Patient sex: F
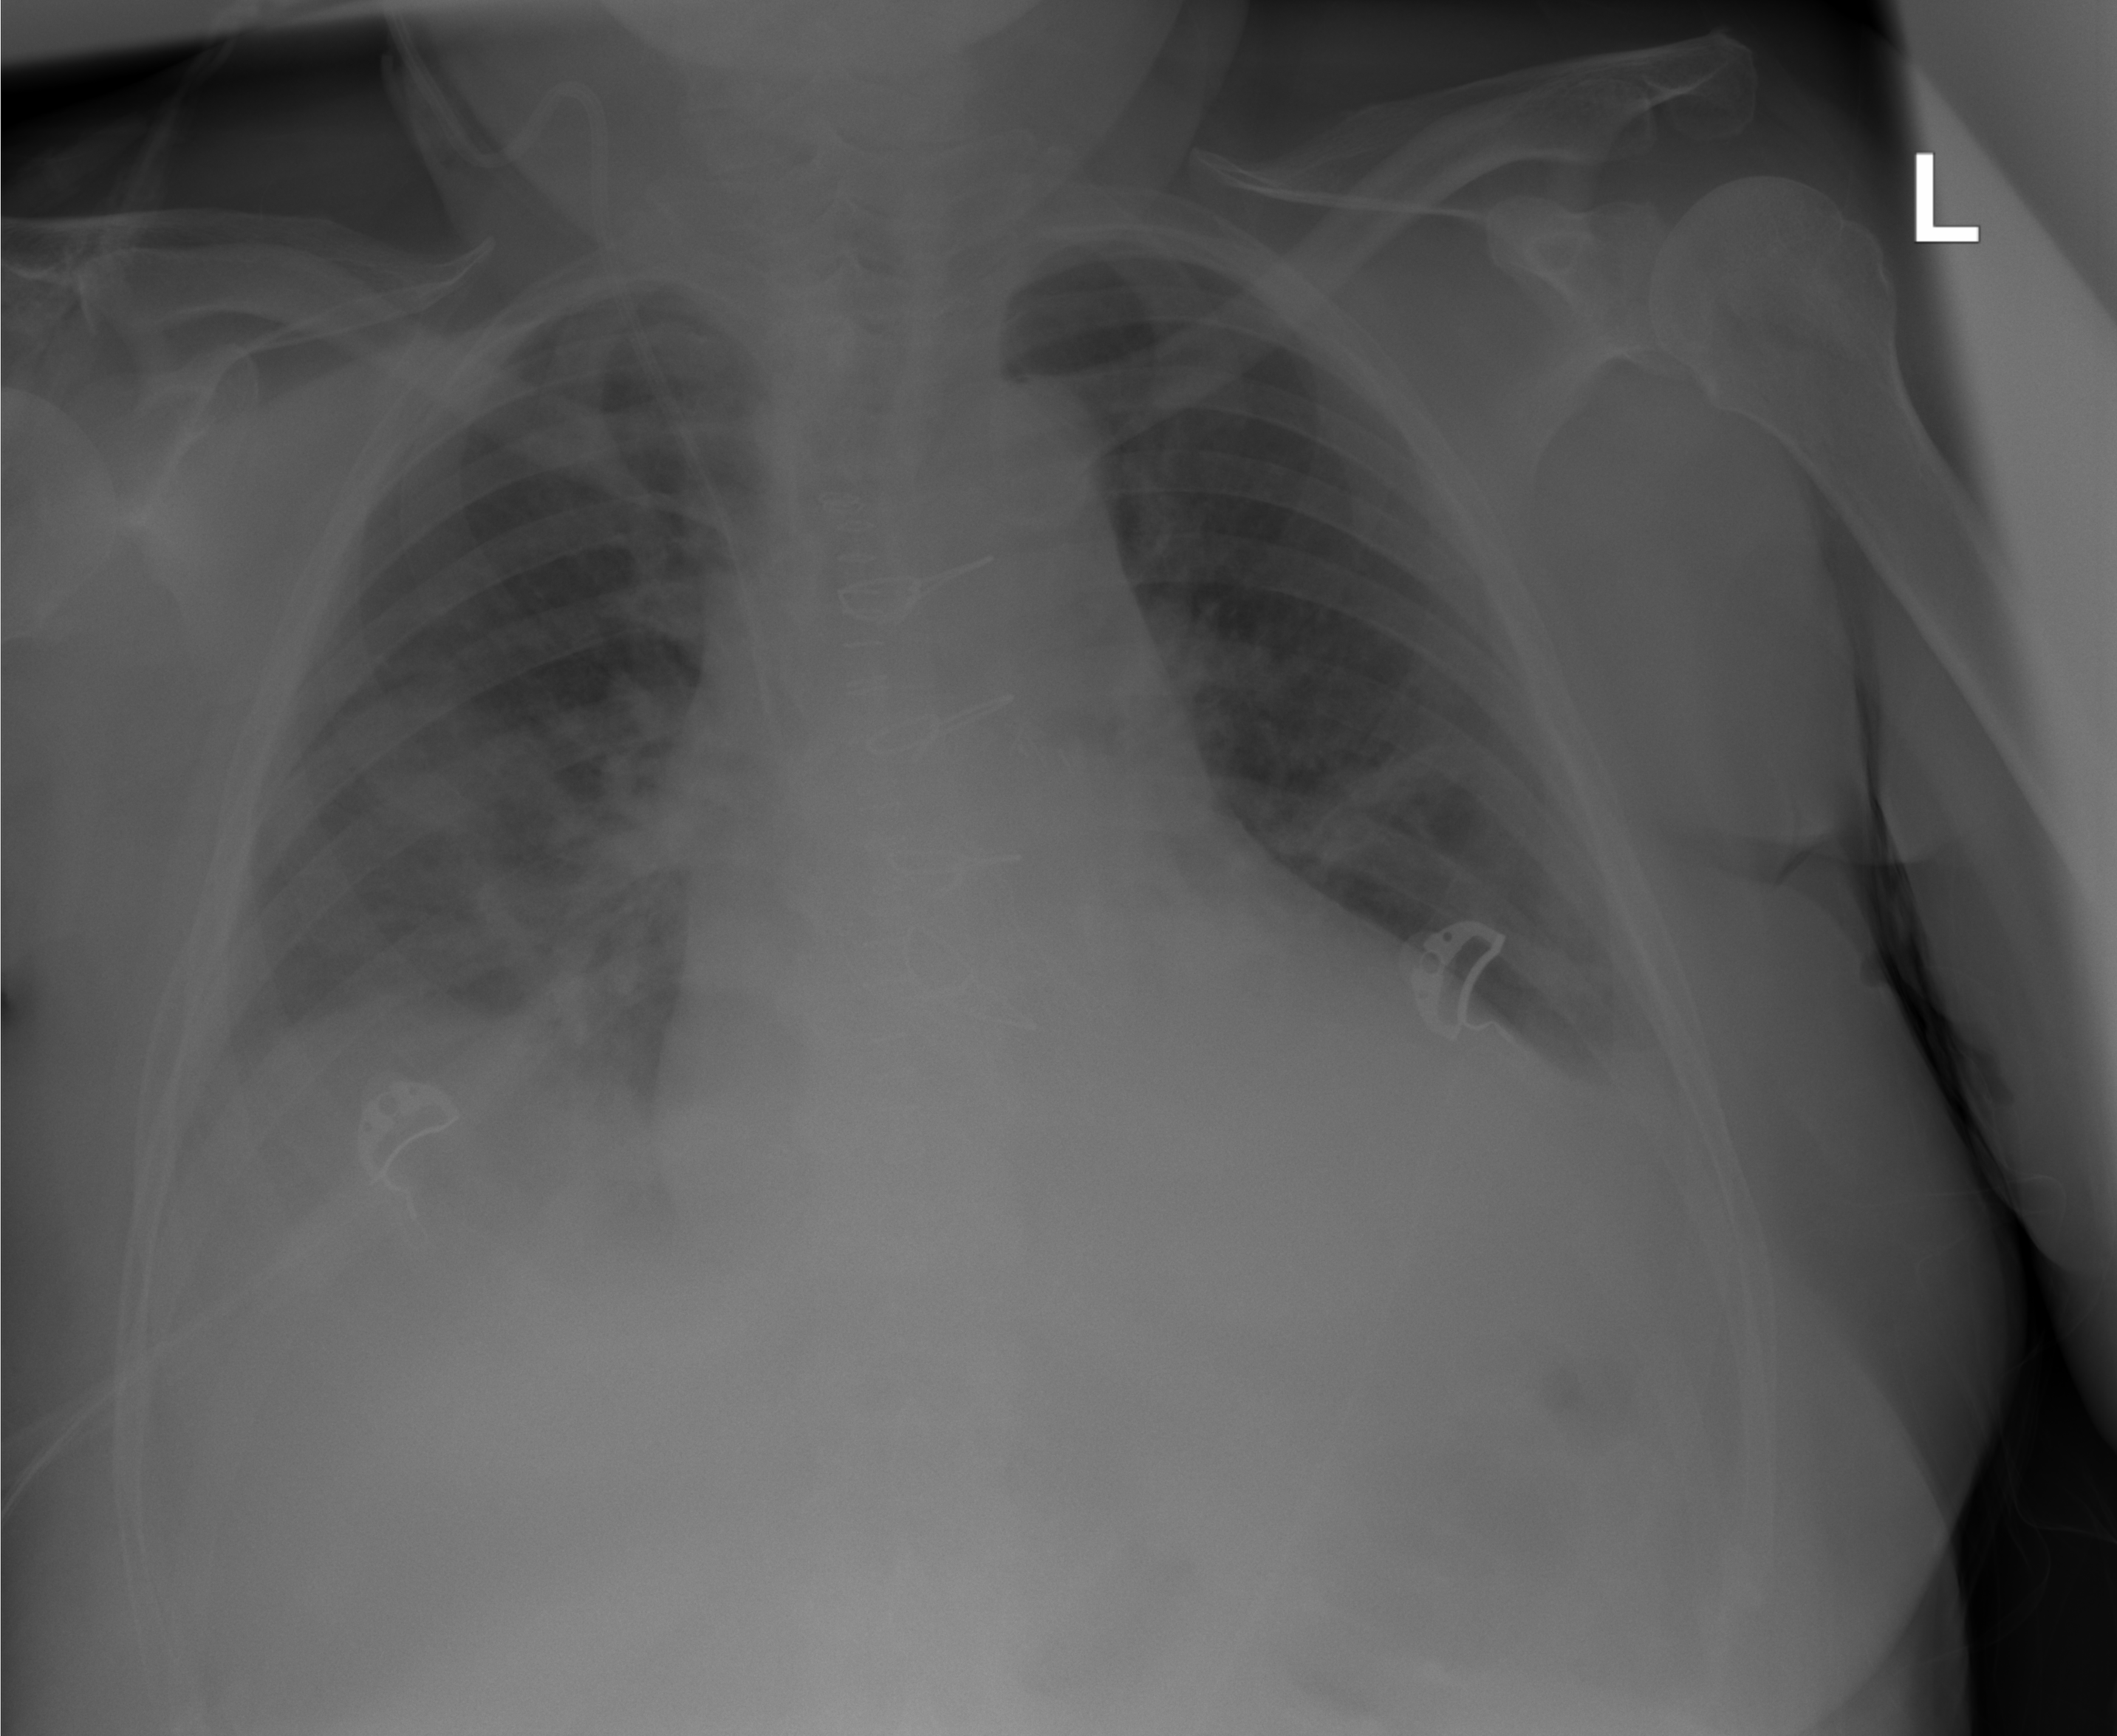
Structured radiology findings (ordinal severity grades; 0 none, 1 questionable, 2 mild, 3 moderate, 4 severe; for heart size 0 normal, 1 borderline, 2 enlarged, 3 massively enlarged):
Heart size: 2
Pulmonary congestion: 2
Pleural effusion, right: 2
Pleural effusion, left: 2
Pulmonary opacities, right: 2
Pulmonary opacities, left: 0
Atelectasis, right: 0
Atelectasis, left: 2